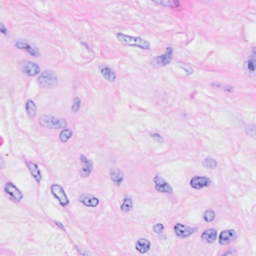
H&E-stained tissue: Breast